Breast ultrasound image
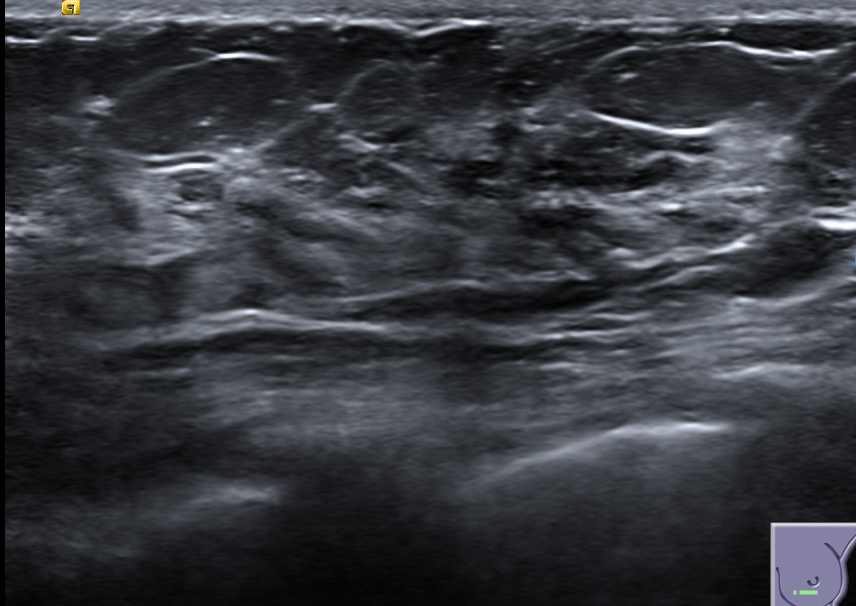
Diagnosis: normal